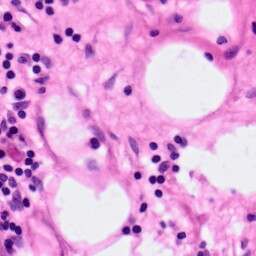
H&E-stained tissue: Pancreatic